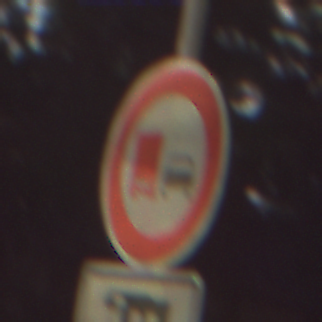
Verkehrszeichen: UeberholverbotKraftfahrzeuge
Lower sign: MehrspurigeFahrzeugeFrei10
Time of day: Night
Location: Outdoor (Suburban)
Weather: Clear
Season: NotSpecified
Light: Artificial